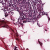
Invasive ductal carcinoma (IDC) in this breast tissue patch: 1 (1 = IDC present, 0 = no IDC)